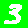
Digit: 3